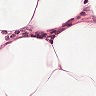
Metastatic tissue present: no